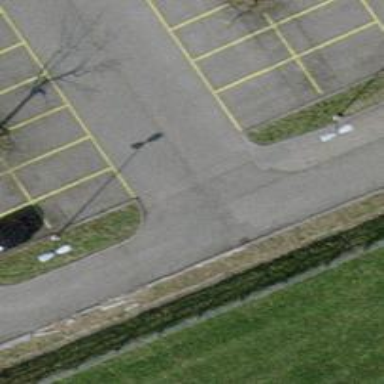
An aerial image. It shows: Parking aisle designated as service road.